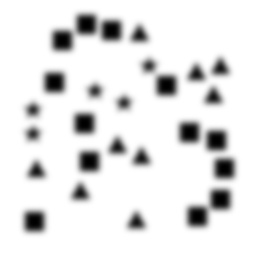
Squares: 13
Triangles: 9
Stars: 5
Total shapes: 27